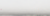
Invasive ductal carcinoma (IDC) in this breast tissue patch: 0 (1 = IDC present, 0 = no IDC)